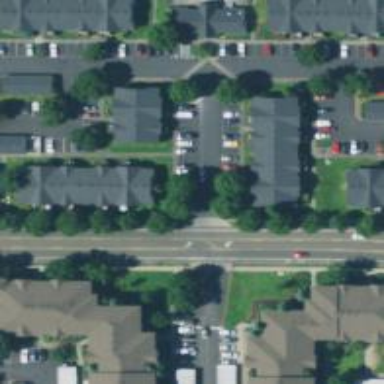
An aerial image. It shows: Residential road with sidewalk on the left side.